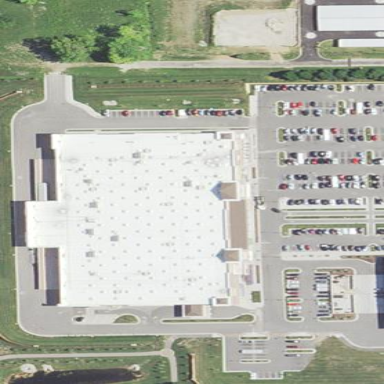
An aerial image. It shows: Supermarket located in building.